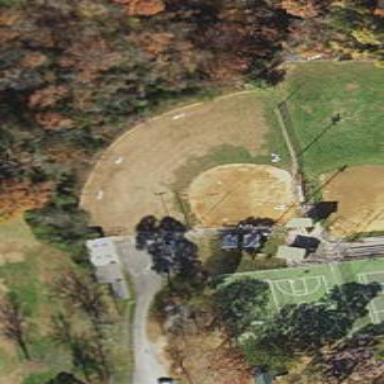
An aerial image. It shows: Baseball field.